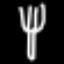
Label: fork